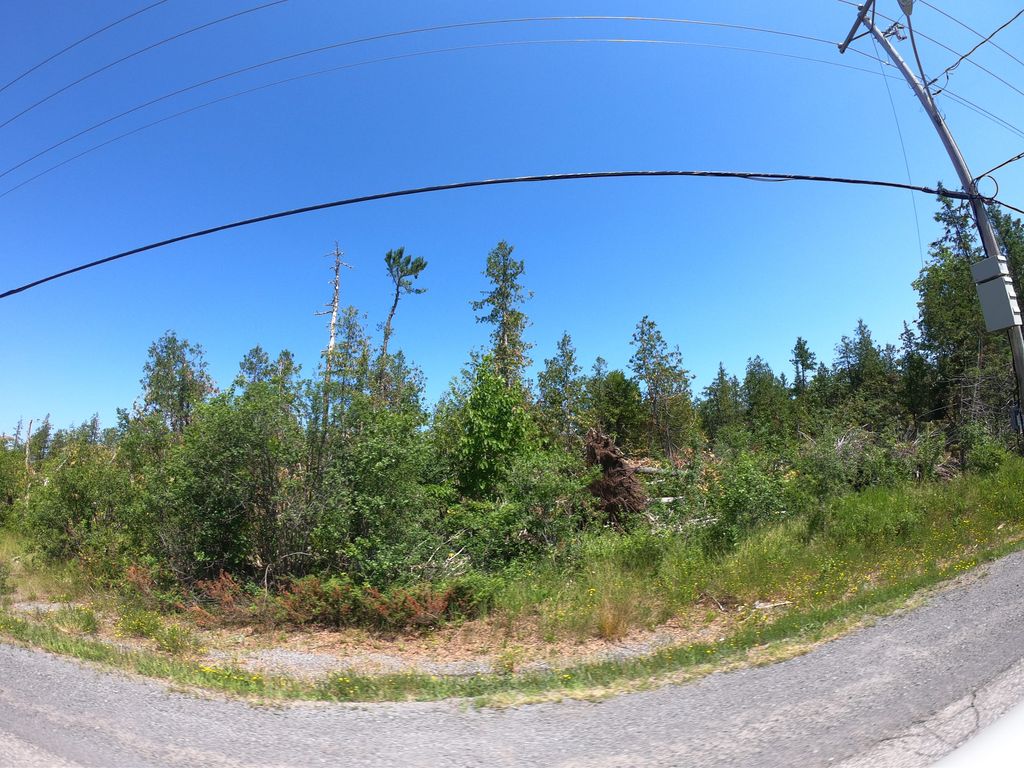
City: ottawa-gatineau